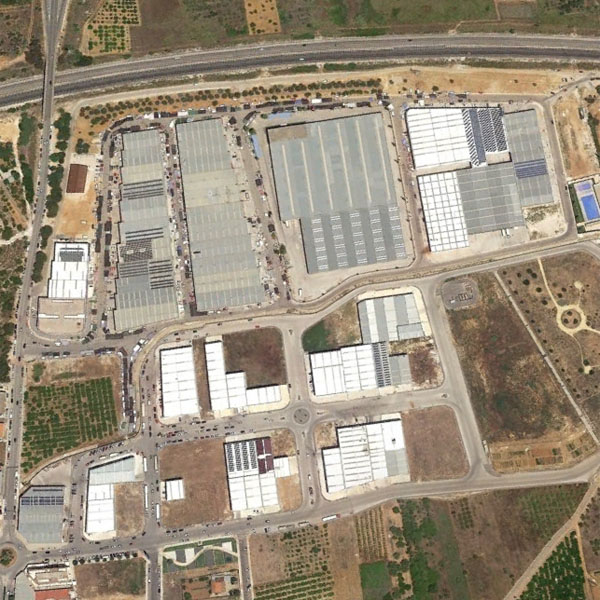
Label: Industrial